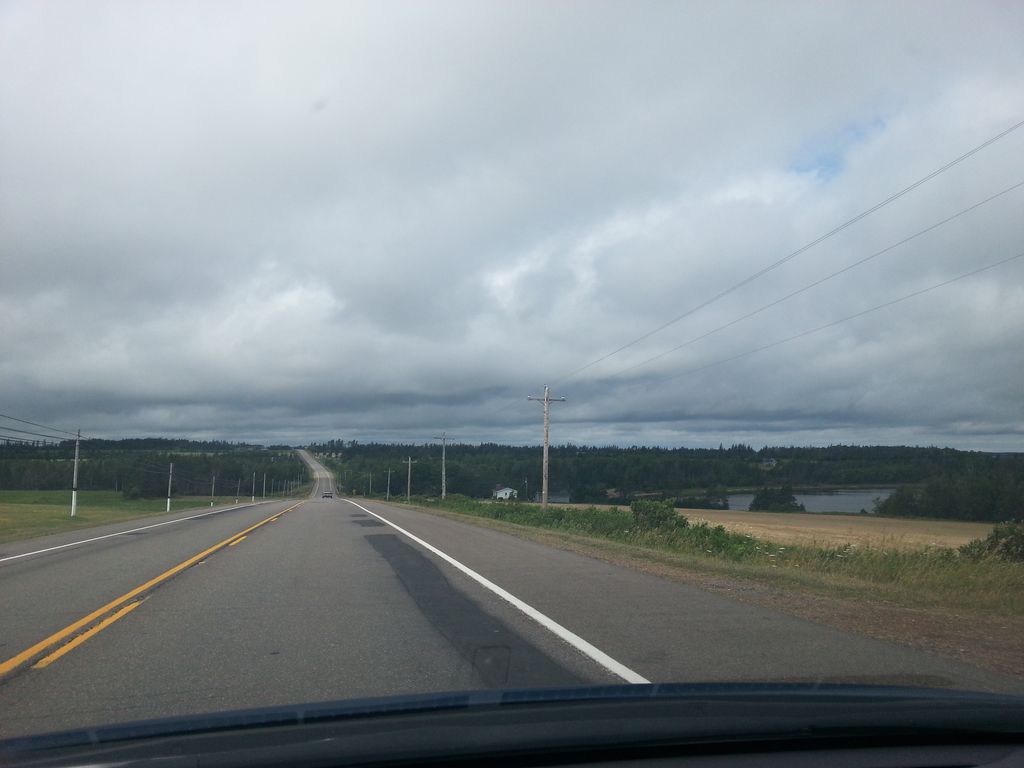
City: charlottetown